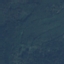
Land use / land cover class: Forest